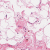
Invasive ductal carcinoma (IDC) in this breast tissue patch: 0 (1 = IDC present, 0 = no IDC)